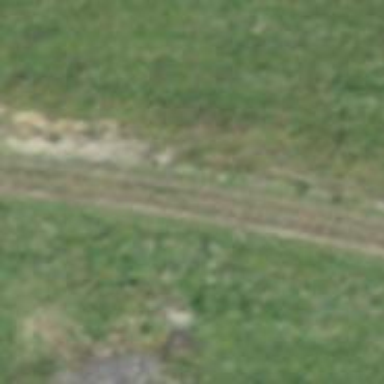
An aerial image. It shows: Track with grade 4 tracktype.